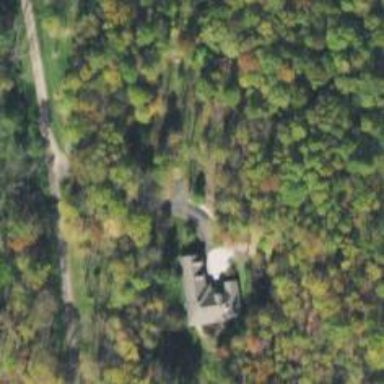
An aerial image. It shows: Driveway leading to service road.